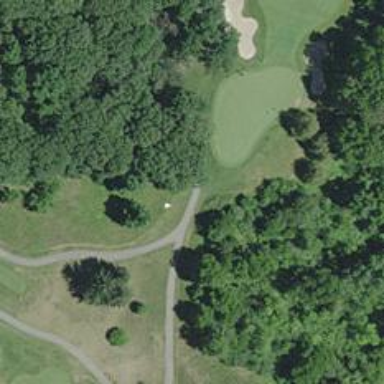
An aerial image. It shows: Path for both roads and golfers.